Question: I'm trying to refresh my programming & UML after a summer break. Here's an UMLdiagram I want to convert into Java code.

Here is my code so far, I'm not sure if its even close to being right.
'''
public class Money {
public int money;
public int kronor, ore;
public Money(int kronor, int ore){
}
public int getKronor(){
return kronor;
}
public int getOre(){
return ore;
}
public boolean isPositive(){
return (money>0);
}
public boolean isNegative(){
return (money<0);
}
public boolean isZero(){
return (money==0);
}
public String toString(){
}
}
'''
The biggest problem is that I'm not completely sure what these ?methods? mean/do.
'''
+Money(in money : Money)
+Money(in kronor : int, in ore : int)
+add(in addend : Money) : Money
+subtract(in subtrahend : Money) : Money
'''
It's probably the "in" thing which I'm not sure about!
As a bonus, I would be grateful for any good link or if you could point out some examples of how to implement these methods.
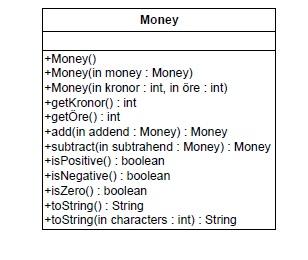
Answer: '''
+Money(in money : Money)
'''
This is a constructor - it creates a new Money object with the same value as the Money object being passed in.
'''
+Money(in kronor : int, in ore : int)
'''
This is a constructor - it creates a Money object with the same values passed in (major unit and minor unit (kronor/ore, dollar/cent, pound/pence etc )
'''
+add(in addend : Money) : Money
'''
This method adds the Money object passed in as an argument to the method, to Money object, and returns a new Money object that is the sum of the two. "Addend" means the object added to this object.
'''
+subtract(in subtrahend : Money) : Money
'''
Hopefully, by now, you can guess what this one does. "Subtrahend" means the object subtracted from this object.